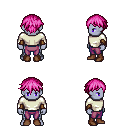
a pixel art fantasy rpg character, male body template, dark elf, purple skin, white long-sleeve shirt, magenta pants, pink short bangs hairstyle, cloth bracers, brown shoes, four views (front, back, left, right), 2x2 character sprite sheet, small pixel art, hard edges, no anti-aliasing